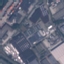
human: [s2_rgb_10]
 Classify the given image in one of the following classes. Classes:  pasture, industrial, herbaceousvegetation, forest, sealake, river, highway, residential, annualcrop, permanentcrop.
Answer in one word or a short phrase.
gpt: Industrial